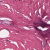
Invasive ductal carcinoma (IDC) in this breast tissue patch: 0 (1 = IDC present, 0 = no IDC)